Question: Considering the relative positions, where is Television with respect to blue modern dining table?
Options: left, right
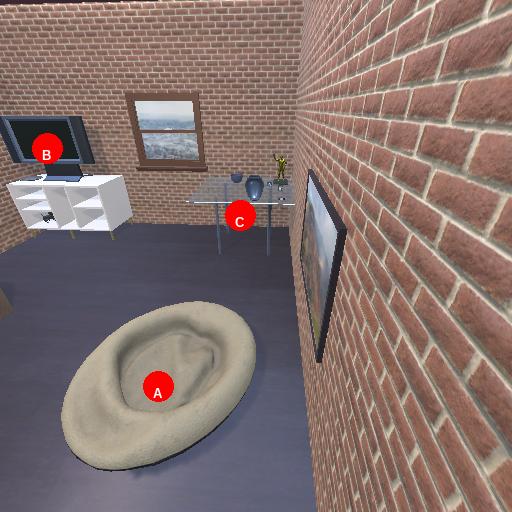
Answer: left